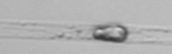
Label: Dactyliosolen_blavyanus